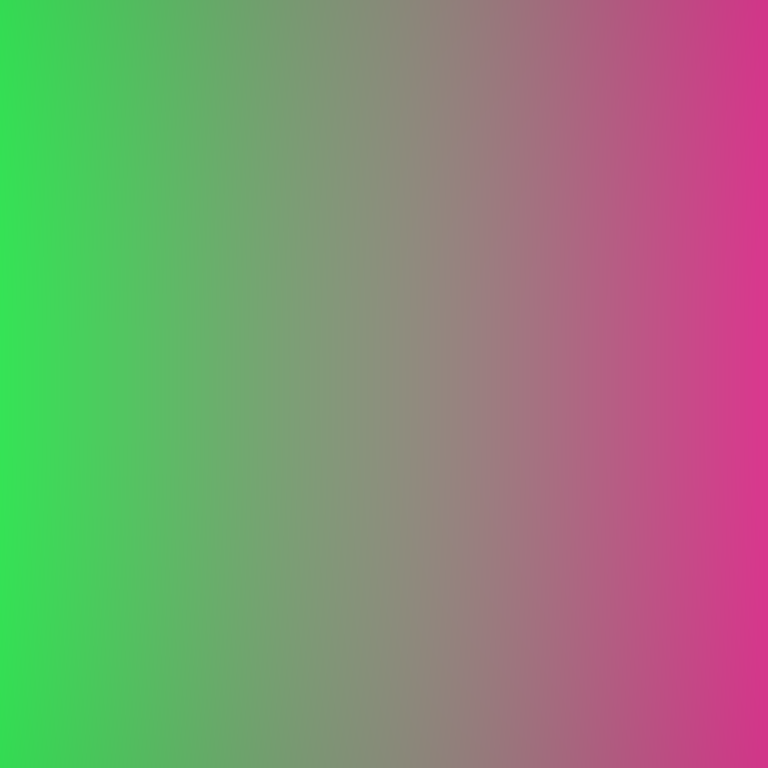
Abstract light effect, smooth gradient from vibrant green to bright magenta, energetic atmosphere, soft blend, no room, no furniture, no objects.